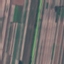
Land use / land cover: AnnualCrop